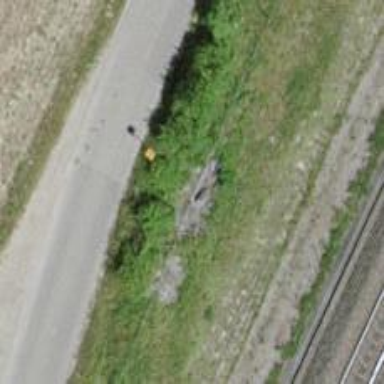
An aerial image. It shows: Orange aerial marker.